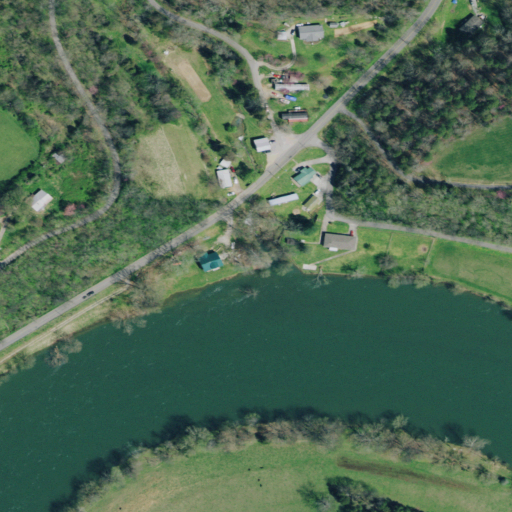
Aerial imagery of valley in Tennessee named Perrin Hollow containing pasture, open water, open development, deciduous forest, mixed forest, evergreen forest, low intensity development, and medium intensity development